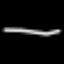
Label: line